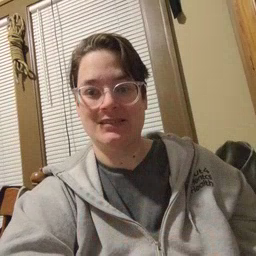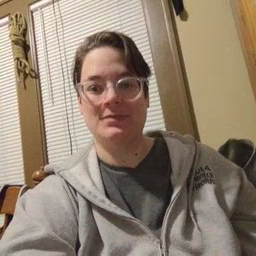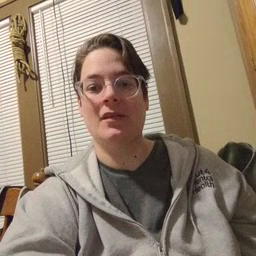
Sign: cut